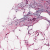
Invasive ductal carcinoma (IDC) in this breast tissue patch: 1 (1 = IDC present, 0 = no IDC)